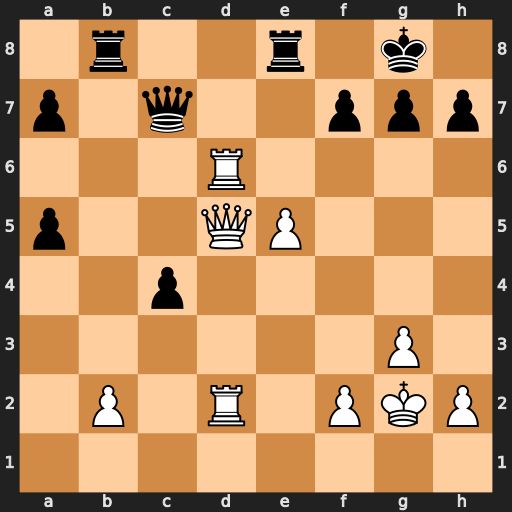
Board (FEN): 1r2r1k1/p1q2ppp/3R4/p2QP3/2p5/6P1/1P1R1PKP/8
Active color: w
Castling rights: -
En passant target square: -
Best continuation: Rd7 Qxd7 Qxd7